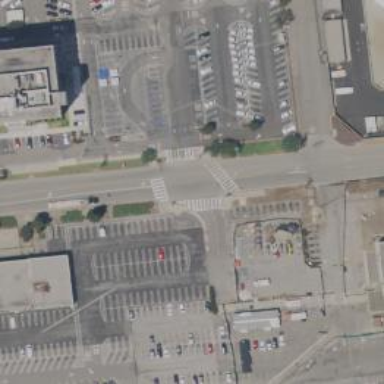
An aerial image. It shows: Parking space.